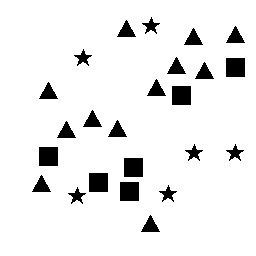
Squares: 6
Triangles: 12
Stars: 6
Total shapes: 24